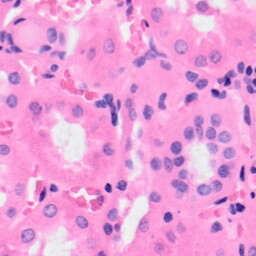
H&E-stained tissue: Kidney